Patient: sex M, age 58
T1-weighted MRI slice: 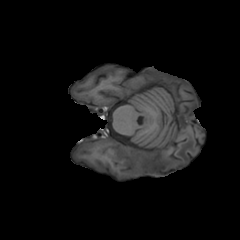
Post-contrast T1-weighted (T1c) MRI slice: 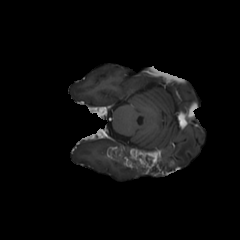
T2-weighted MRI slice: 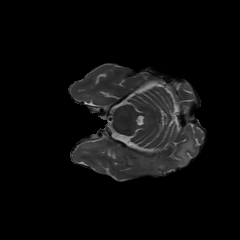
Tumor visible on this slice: yes
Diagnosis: Glioblastoma, IDH-wildtype
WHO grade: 4